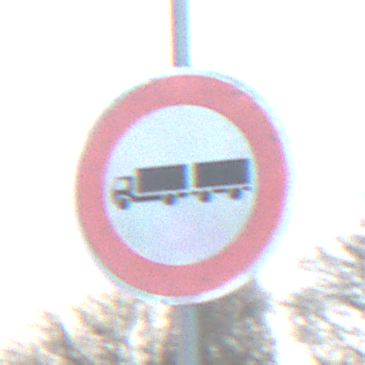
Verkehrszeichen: VerbotLastkraftwagenMitAnhaenger
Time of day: SunriseSunset
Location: Outdoor (RoadRail)
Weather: PartlyCloudy
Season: NotSpecified
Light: Natural